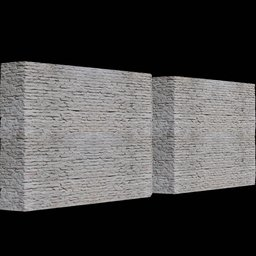
Label: architecture